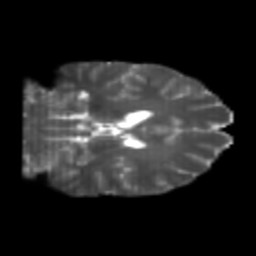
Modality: T2w
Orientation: coronal
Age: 24
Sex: male
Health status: healthy
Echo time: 0.074 s